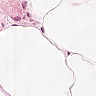
Metastatic tissue present: no